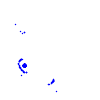
Particle: kaon